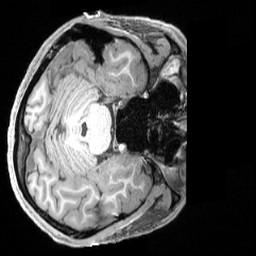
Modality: T1w
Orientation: axial
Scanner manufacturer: siemens
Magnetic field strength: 3 T
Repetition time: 2.4 s
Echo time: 0.00222 s